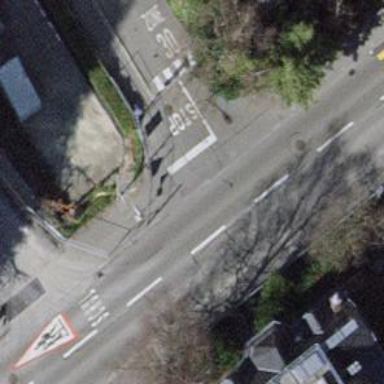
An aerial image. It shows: Unmarked crossing with traffic calming table on the road.